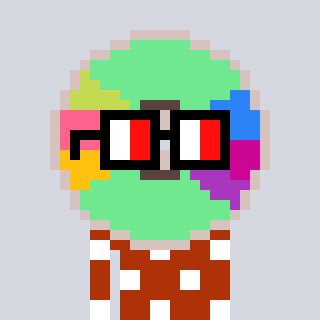
a pixel art character with square glasses with black frames and red eyes, a cd-shaped head and a hotbrown-colored body on a cool background